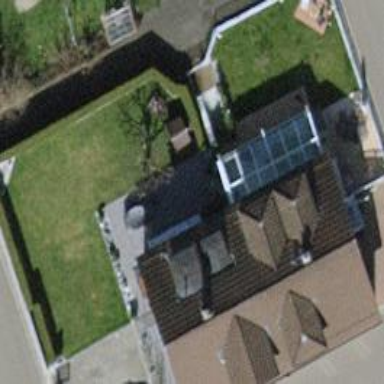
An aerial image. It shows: Semidetached house with gabled tile roof oriented across the building.